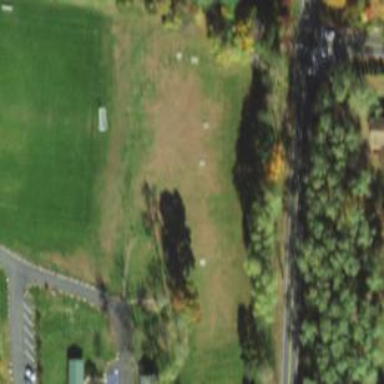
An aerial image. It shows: Recreation ground.